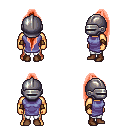
a pixel art fantasy rpg character, male body template, human, tanned skin, chain tabard jacket, white pants, red extra-long topknot hairstyle, metal helm, leather bracers, brown shoes, four views (front, back, left, right), 2x2 character sprite sheet, small pixel art, hard edges, no anti-aliasing